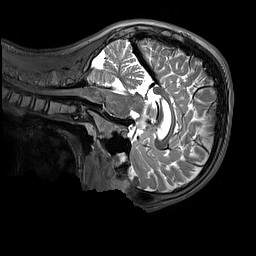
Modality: T2w
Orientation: sagittal
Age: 11
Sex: male
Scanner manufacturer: siemens
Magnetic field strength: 3 T
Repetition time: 3.2 s
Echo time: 0.408 s